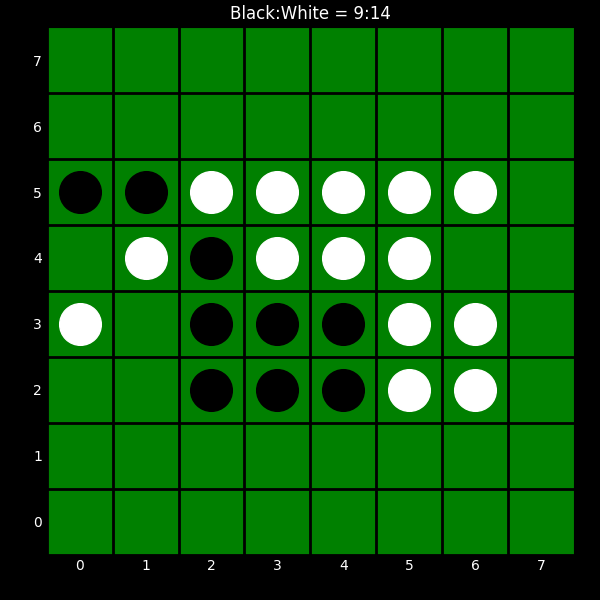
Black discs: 9
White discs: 14